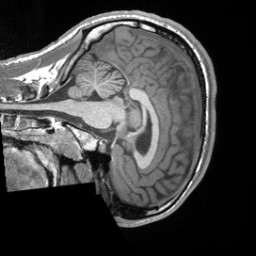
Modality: T1w
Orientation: sagittal